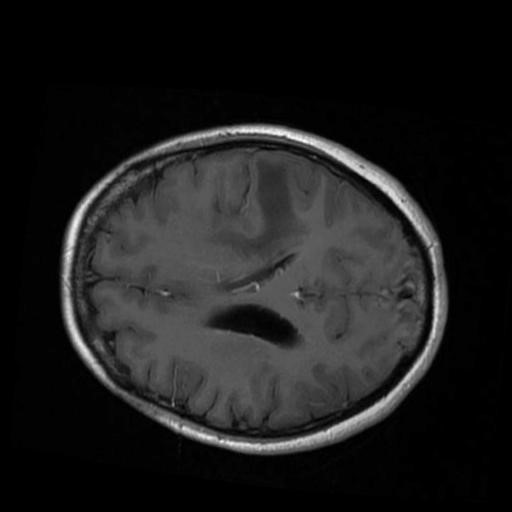
Label: brain_glioma